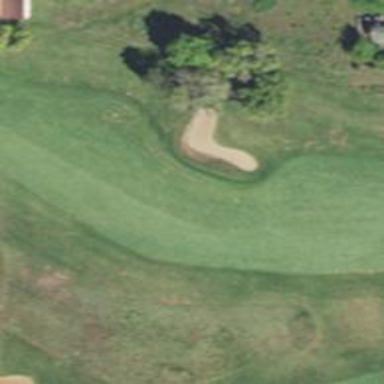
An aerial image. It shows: View of golf hole.